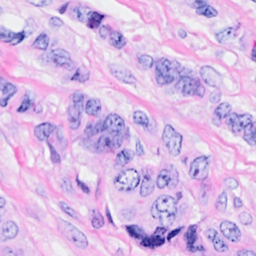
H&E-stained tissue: Breast